Interaction volume radius: 5 \u00c5
Interaction volume height: 20 \u00c5
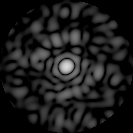
Disorder parameter: 0.866